Question: I'm trying to superimpose two histograms and I need the second one (blue in the image) to be transparent so the one below it can be seen:

This is the code I'm using:
'''
#!/bin/bash
gnuplot << EOF
set term postscript portrait color enhanced
set output 'test.ps'
set size ratio 1
set multiplot
set size 0.5,0.5
n=20 #number of intervals
max=1.0 #max value
min=0.0 #min value
width=(max-min)/n #interval width
hist(x,width)=width*floor(x/width)+width/2.0
set boxwidth width*0.9
set xrange [0:1]
plot "/path_to_file" u (hist(\$1,width)):(1.0) smooth freq w boxes lc rgb "black" lt 1 lw 0.5 notitle fs solid 0.5, "/path_to_file" u (hist(\$2,width)):(1.0) smooth freq w boxes notitle fs transparent pattern 4 noborder lc rgb "blue" lt 1 lw 0.5
EOF
'''
Here's a file that can be used with the above code: <URL>
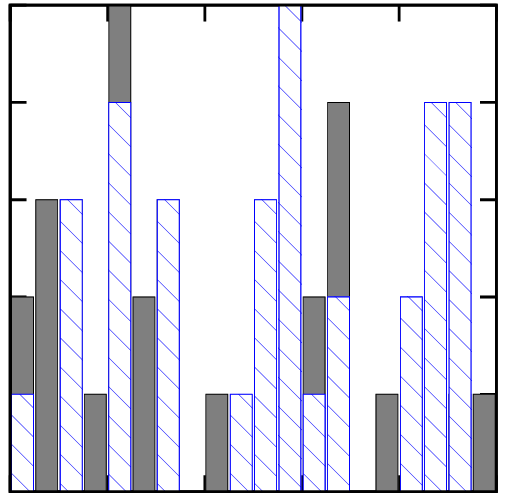
Answer: When I change the terminal to 'png' (or 'pdf' or 'pdfcairo') (e.g 'set term png enhanced'), I get a plot which looks correct.
However, gnuplot seems to think that 'postscript' should create a transparent plot (see table below, taken from 'help transparent'). So, my diagnosis is that it is either a bug in gnuplot, or a bug in the documentation.
'''
terminal solid pattern pm3d
--------------------------------
gif no yes no
jpeg yes no yes
pdf yes yes yes
png TrueColor index yes
post no yes no
svg yes no yes
win yes yes yes
wxt yes yes yes
x11 no yes no
'''